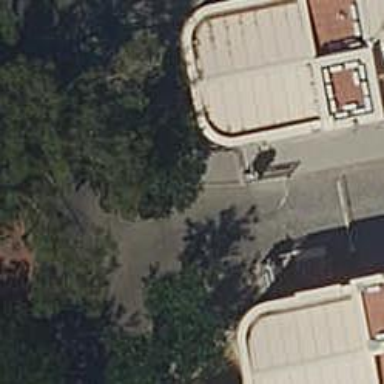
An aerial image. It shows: Gate.